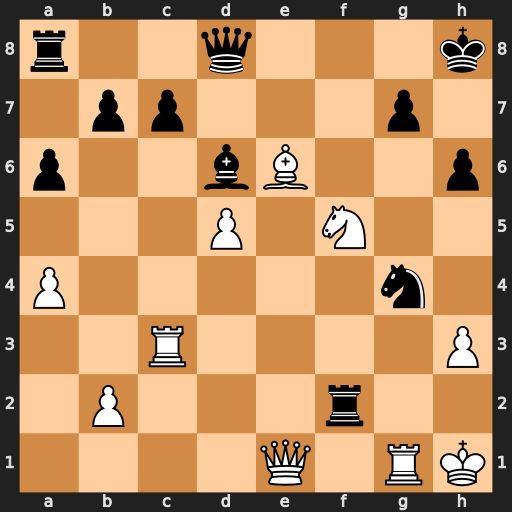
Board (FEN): r2q3k/1pp3p1/p2bB2p/3P1N2/P5n1/2R4P/1P3r2/4Q1RK
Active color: w
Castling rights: -
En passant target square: -
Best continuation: Rxg4 Rxf5 Bxf5